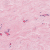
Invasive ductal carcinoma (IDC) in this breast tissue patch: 0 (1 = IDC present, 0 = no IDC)